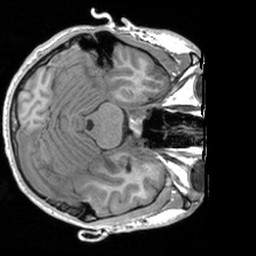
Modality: T1w
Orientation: axial
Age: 22
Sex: male
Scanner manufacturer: siemens
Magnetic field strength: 3 T
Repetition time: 1.9 s
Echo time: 0.00226 s